Interaction volume radius: 5 \u00c5
Interaction volume height: 10 \u00c5
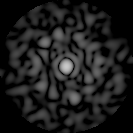
Disorder parameter: 0.8934